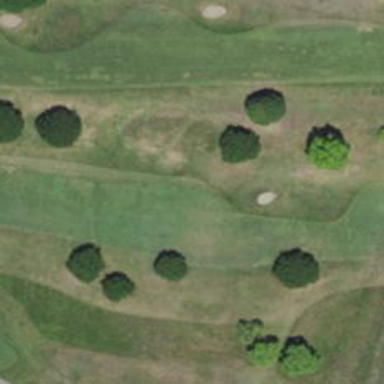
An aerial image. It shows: Golf hole.